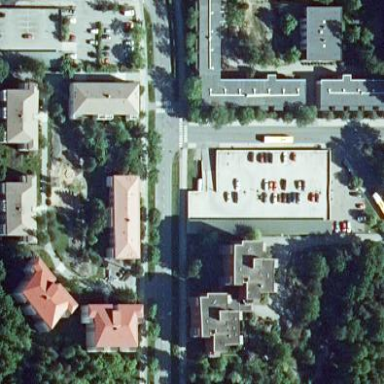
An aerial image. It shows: Multi-storey parking building.